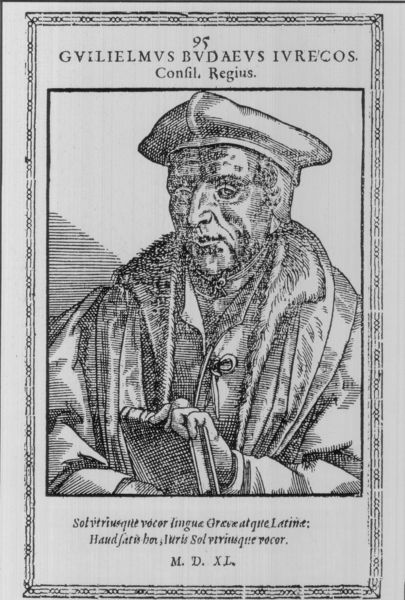
Titel: Bildnis des Guillaume Budé (Budaeus)
Künstler: Tobias Stimmer
Institution: (Seriendruck)
Schlagwörter: hand, kopf, mann, schatten, weiß, dreieck, hut, mund, nase, profil, schwarz, stirn, zeichnung, blick, haube, schleife, alt, bart, hemd, kappe, mütze, augen, bibel, falten, gesicht, halten, hermelin, kleidung, knoten, kragen, pelz, rahmen, bild, bildnis, herr, hände, portrait, porträt, auge, gewand, mantel, reich, kaufmann, blatt, person, borte, kinn, renaissance, fell, kopfbedeckung, holzschnitt, schrift, grafik, graphik, könig, inschrift, datum, faltenwurf, masche, buch, druck, schwarz weiss, schraffur, holzstich, radierung, stich, titel, seite, text, bürger, überschrift, titelblatt, kardinal, wams, gelehrter, dürer, kupferstich, schwar, kurzhaar, doktor, wilhelm, latein, lateinisch, mache, seriendruck, verblasst, berühmt, schaerz, mdxl, m, regius, schreibblock, 1540, 1511, 95, guilielmus, budaeus, portrsit, iurecos, mantel mütze